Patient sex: F
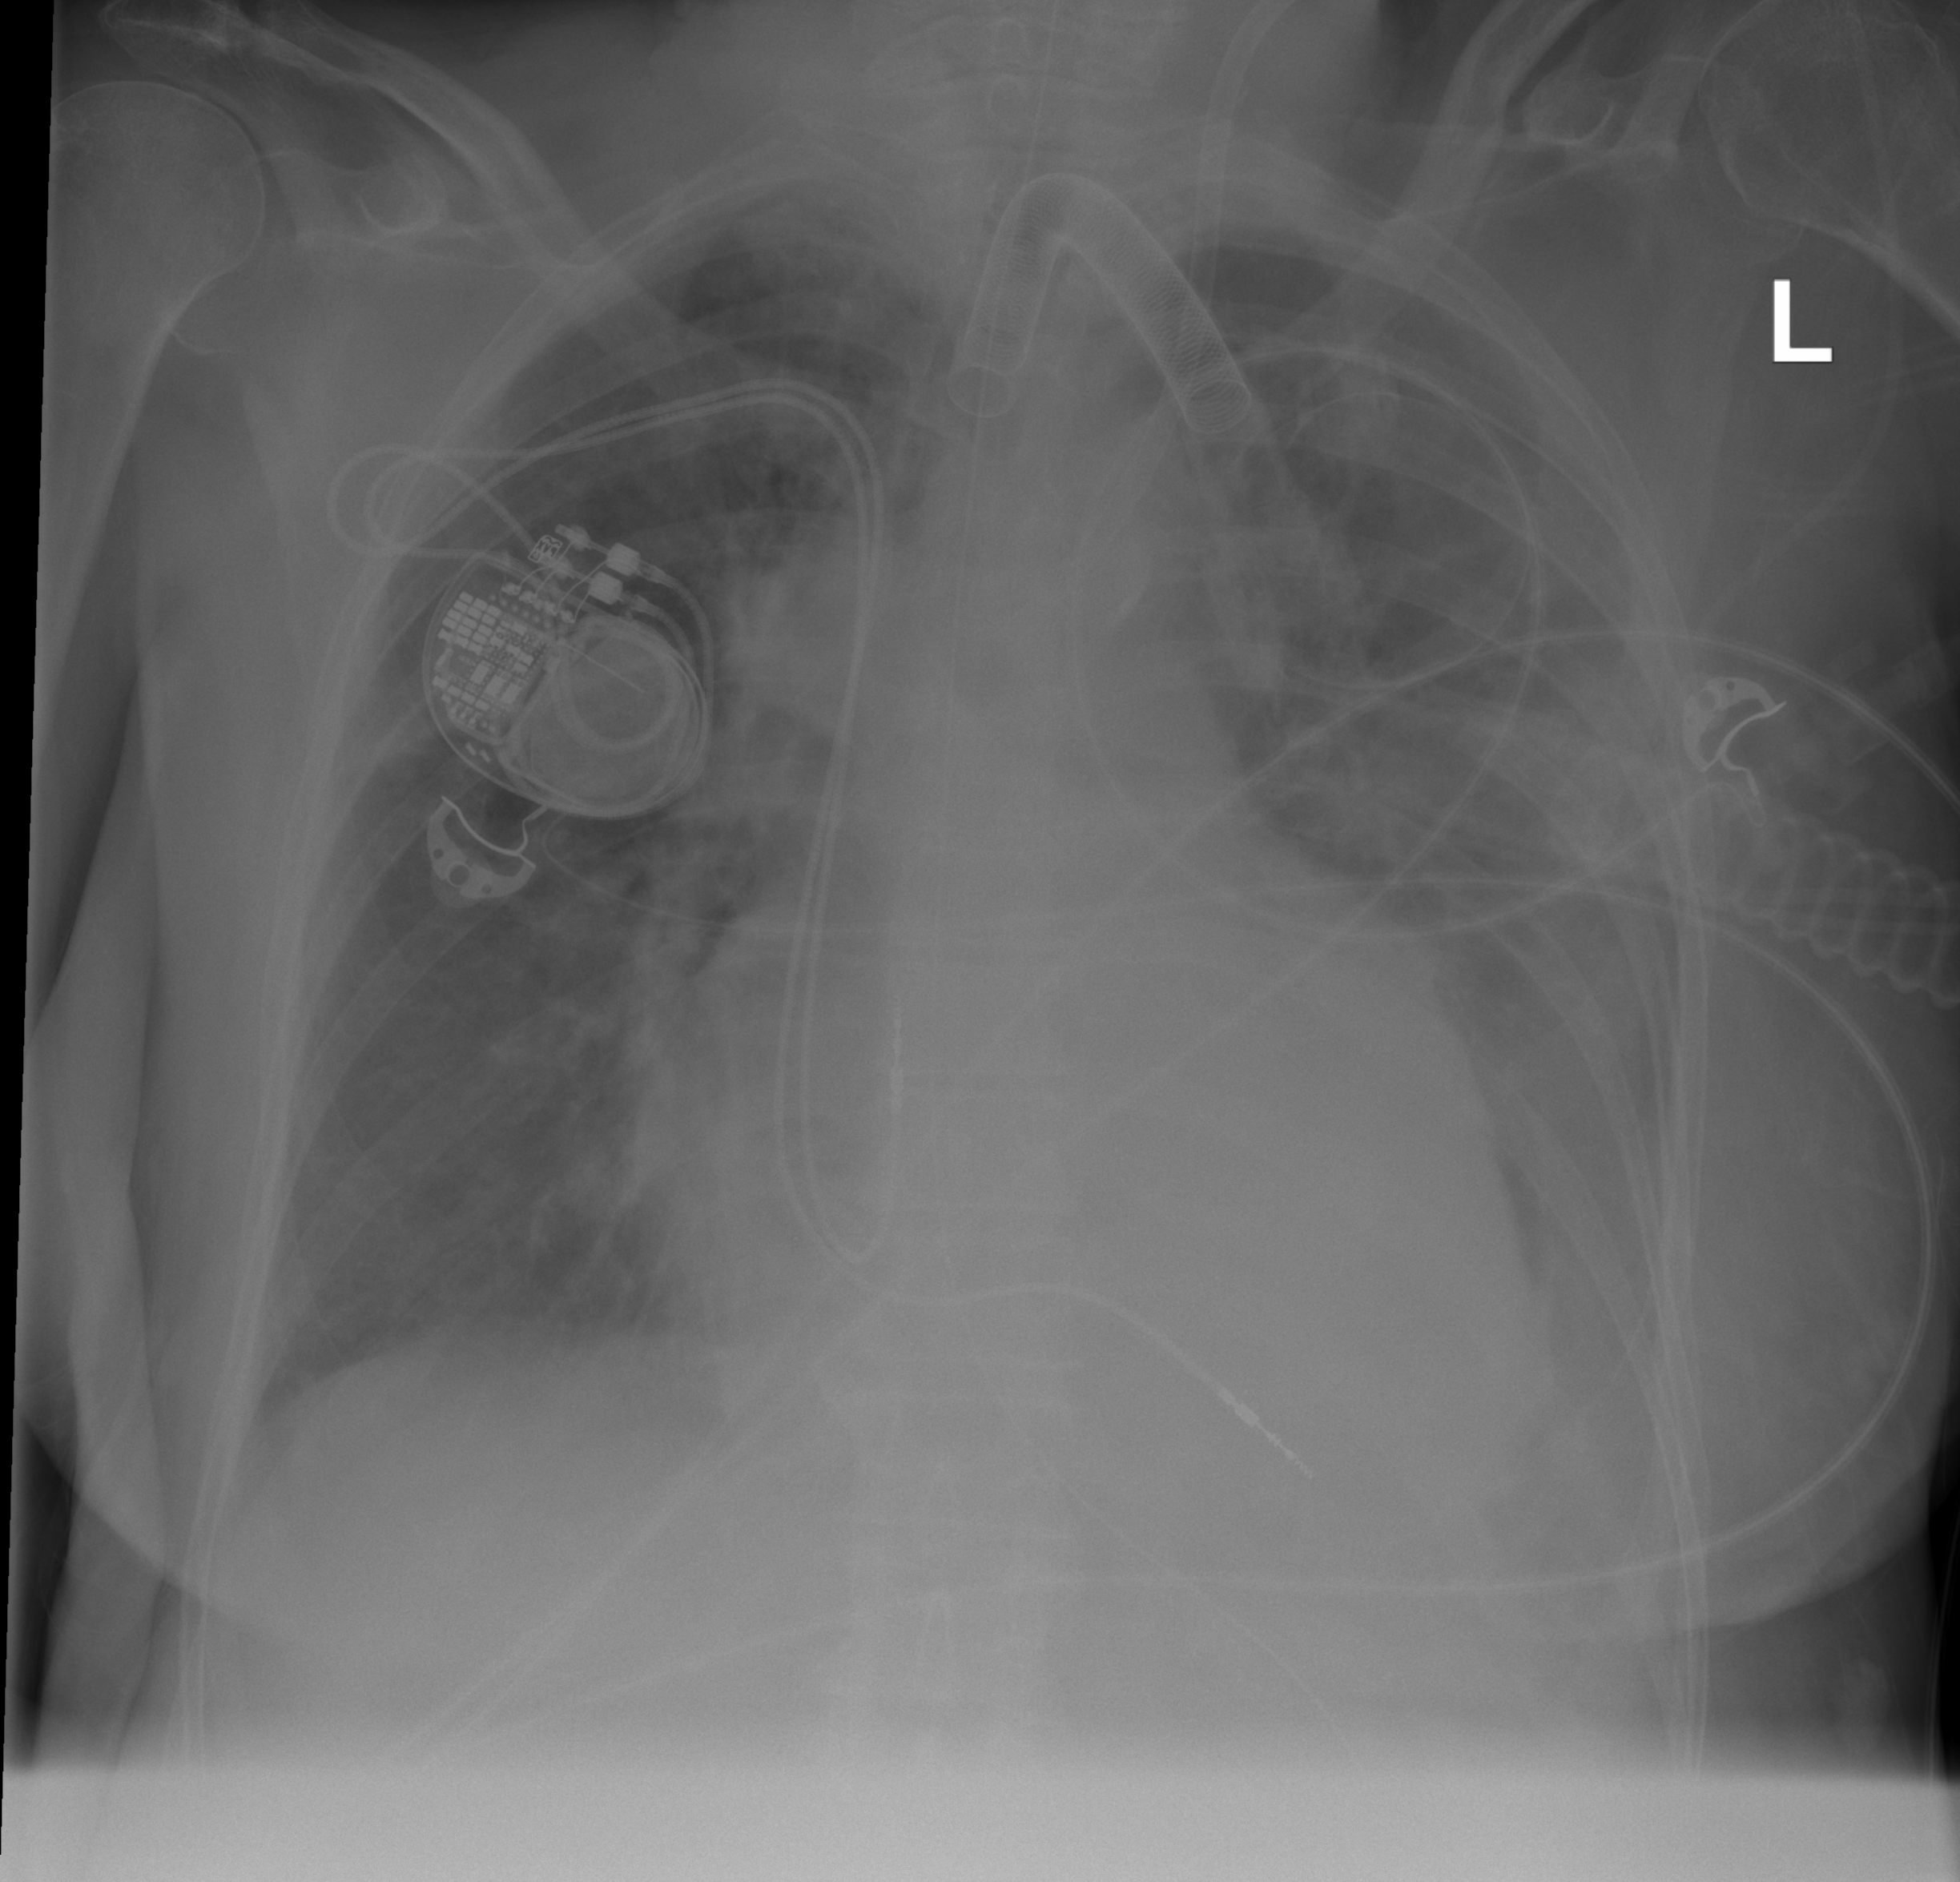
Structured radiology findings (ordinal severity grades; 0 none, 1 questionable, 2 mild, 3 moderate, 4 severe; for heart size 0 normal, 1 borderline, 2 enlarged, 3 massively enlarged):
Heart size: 1
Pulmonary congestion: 3
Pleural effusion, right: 0
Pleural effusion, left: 2
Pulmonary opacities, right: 1
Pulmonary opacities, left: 1
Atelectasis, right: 2
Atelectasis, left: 2